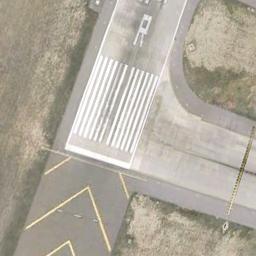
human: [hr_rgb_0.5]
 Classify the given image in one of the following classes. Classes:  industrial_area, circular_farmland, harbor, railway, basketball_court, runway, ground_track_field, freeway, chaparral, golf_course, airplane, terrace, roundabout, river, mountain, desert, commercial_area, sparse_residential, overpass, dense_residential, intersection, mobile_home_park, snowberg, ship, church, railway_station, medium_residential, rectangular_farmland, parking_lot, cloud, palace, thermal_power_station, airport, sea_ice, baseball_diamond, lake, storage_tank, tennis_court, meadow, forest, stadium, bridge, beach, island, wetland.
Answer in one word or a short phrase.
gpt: runway